Field crop: maize
Growth stage: 2
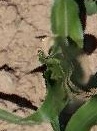
Species: maize